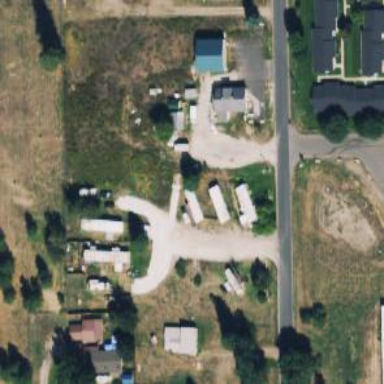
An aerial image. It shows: Residential area known as trailer park.